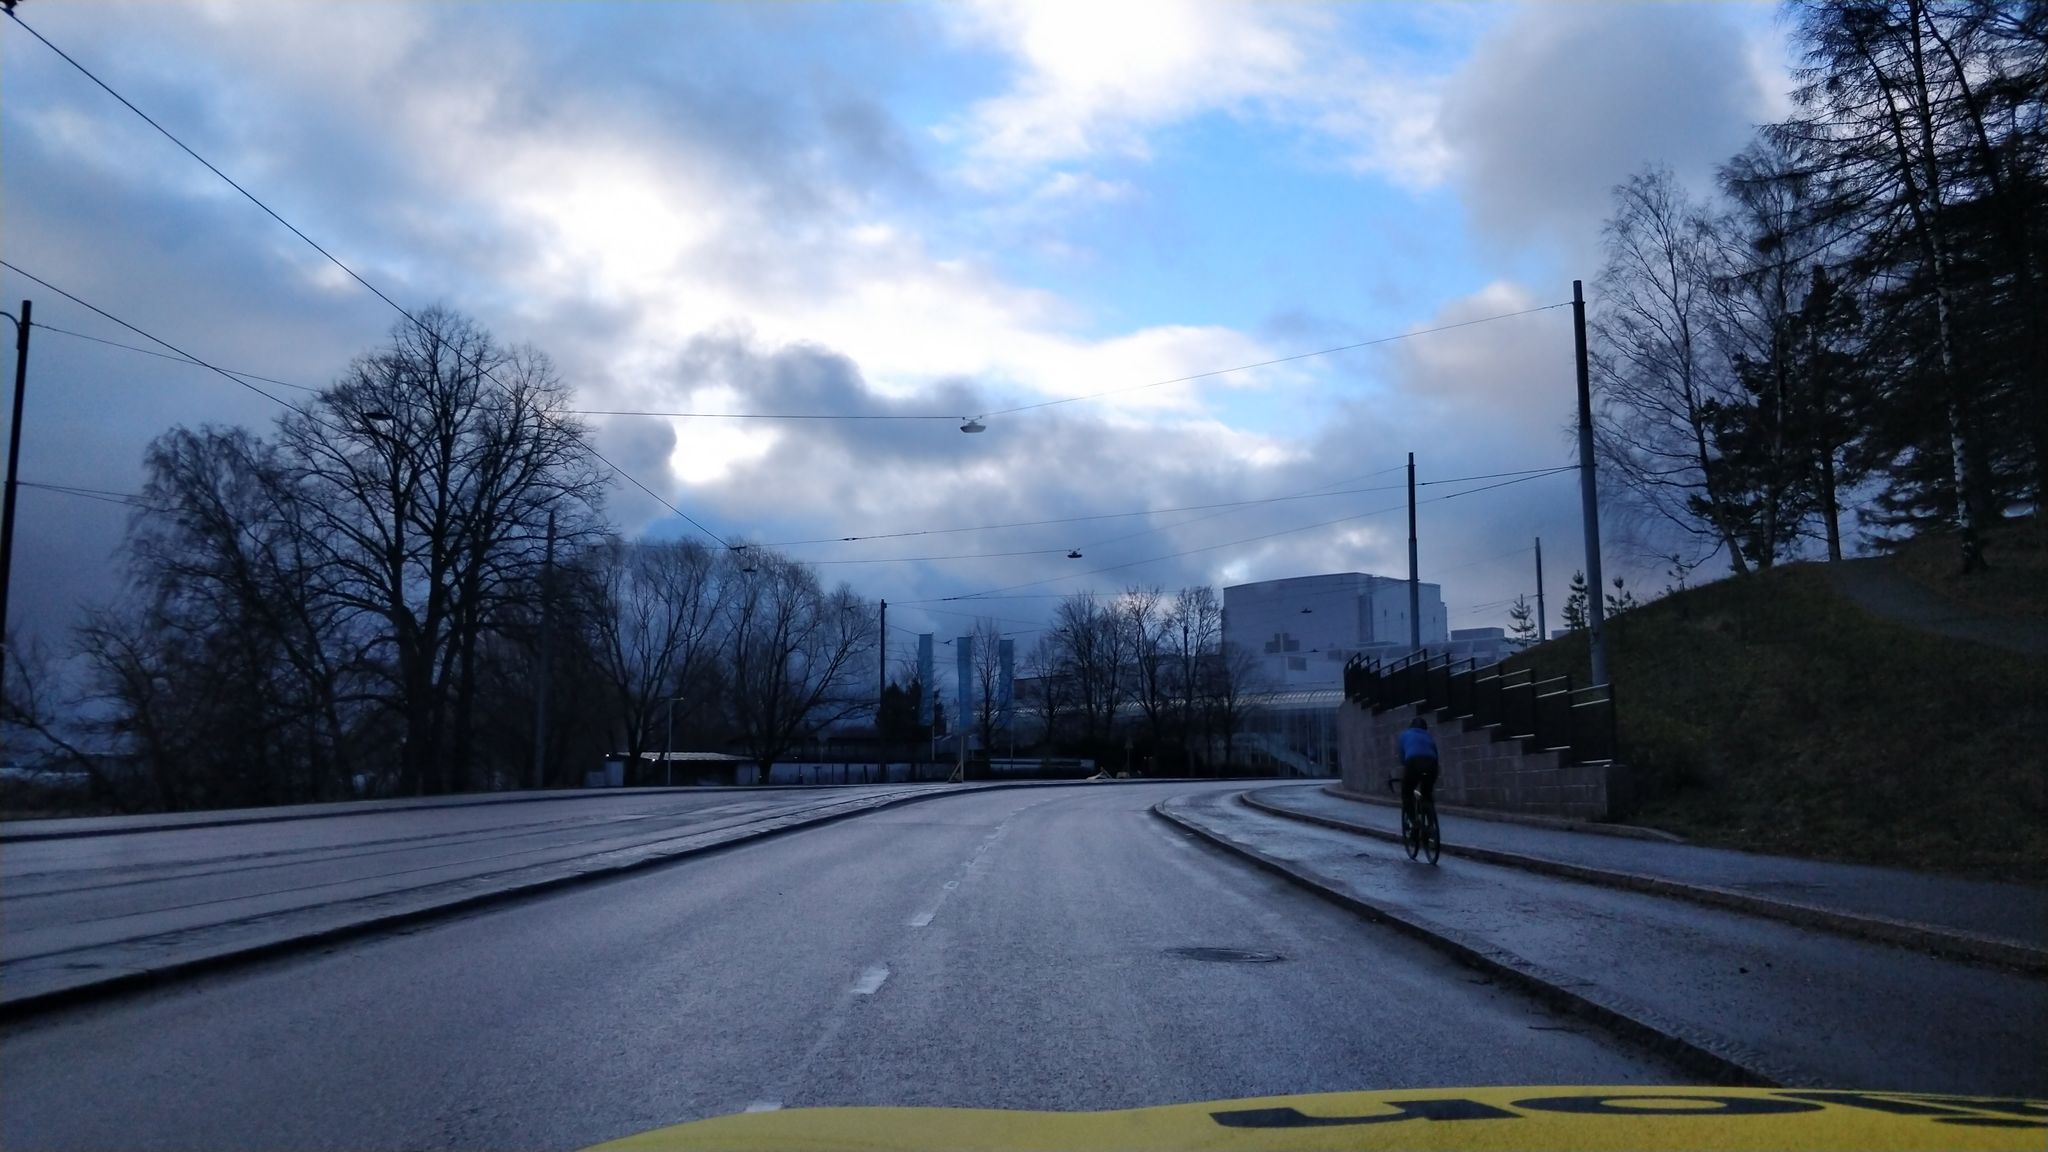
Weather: cloudy
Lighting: dusk/dawn
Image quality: good
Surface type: cycling surface
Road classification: primary
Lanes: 2, 3
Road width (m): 1.5
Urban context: urban centre
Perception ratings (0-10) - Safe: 0.57, Lively: 7.61, Beautiful: 5.11, Boring: 5.98, Depressing: 1.59, Wealthy: 3.16